Question: I am trying to update a row in a JSF data table based on the method in this article: <URL>
When I click Save, I am getting this error message:
Screenshot:

Markup:
'''
<h:form>
<h:commandButton action="addEmployee" value="Add New" class="btn btn-primary" />
<br />
<h:dataTable class="table table-striped" value="#{employeeCollection.items}" var="item">
<h:column>
<f:facet name="header">Edit</f:facet>
<h:commandButton action="#{employeeCollection.edit(item)}" value="Edit" class="btn" rendered="#{not item.isEditing}" />
<h:commandButton action="#{employeeCollection.save(item)}" value="Save" class="btn btn-success" rendered="#{item.isEditing}" />
</h:column>
<h:column>
<f:facet name="header">First Name</f:facet>
<h:inputText value="#{item.firstName}" rendered="#{item.isEditing}" />
<h:outputText value="#{item.firstName}" rendered="#{not item.isEditing}" />
</h:column>
<h:column>
<f:facet name="header">Last Name</f:facet>
<h:inputText value="#{item.lastName}" rendered="#{item.isEditing}" />
<h:outputText value="#{item.lastName}" rendered="#{not item.isEditing}" />
</h:column>
<h:column>
<f:facet name="header">Date of Birth</f:facet>
<h:inputText value="#{item.dateOfBirth}" rendered="#{item.isEditing}" />
<h:outputText value="#{item.dateOfBirth}" rendered="#{not item.isEditing}" />
</h:column>
</h:dataTable>
</h:form>
'''
I would post the managed bean code, but I don't think that's necessary because when clicking the Save button, the save(item) function never seems to be called anyway... so it must be something else. I am new to Java, so probably I'm forgetting something very basic here, somewhere...
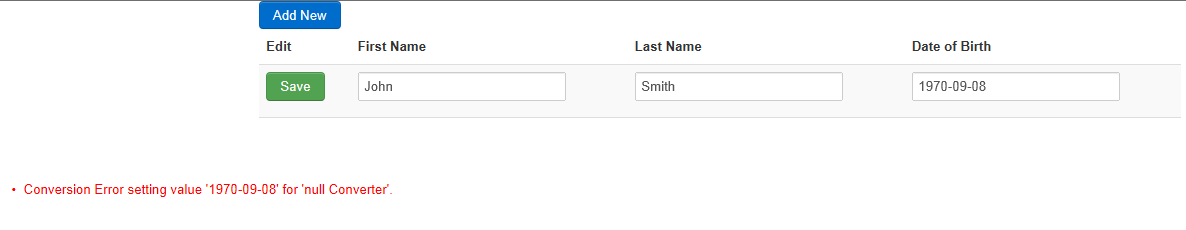
Answer: The error describes that there was an error converting the 'String' using a 'null' converter. This happens if you use a 'Date' object in your '<h:inputText>' tag component without a 'DateTime' converter. You can fix this by changing the JSF code:
'''
<h:column>
<f:facet name="header">Date of Birth</f:facet>
<h:inputText value="#{item.dateOfBirth}" rendered="#{item.isEditing}">
<!-- adding the datetime converter -->
<f:convertDateTime pattern="yyyy-MM-dd" />
</h:inputText>
<h:outputText value="#{item.dateOfBirth}" rendered="#{not item.isEditing}" />
</h:column>
'''
Still, it's not a good approach to handle the date validations for you and your user. It would be better to use a third party library that provides you a Calendar component like <URL>.
Note that you can use the JSF provided converters for DateTime and Numbers, and you can create your custom data converters. More info:
- <URL>